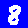
Digit: 8